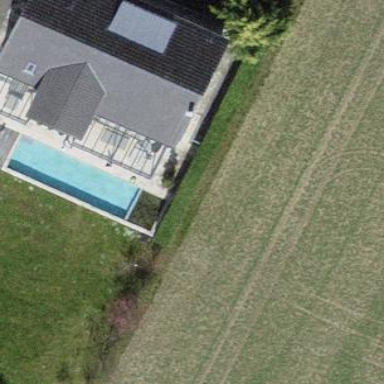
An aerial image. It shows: Swimming pool located in leisure land.